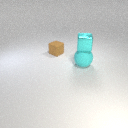
small brown rubber cube behind large cyan rubber sphere